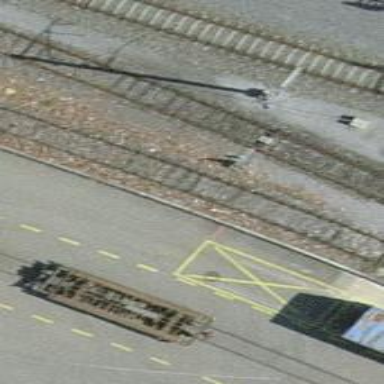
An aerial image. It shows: Railway switch.